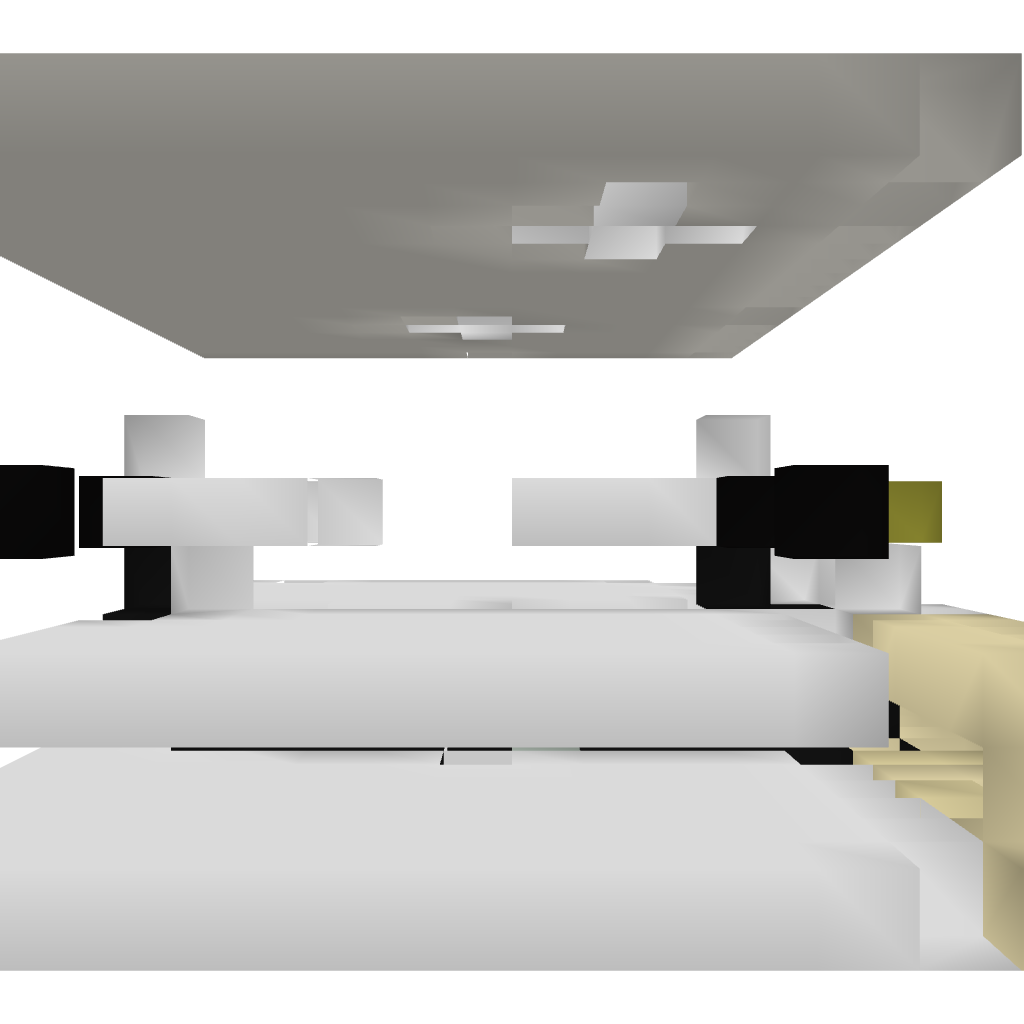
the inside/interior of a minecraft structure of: Small PvP Arena